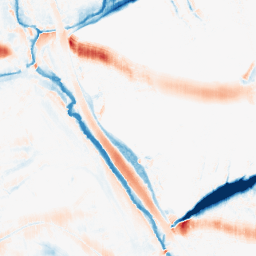
Category: morphological
Decomposition family: morphological_ellipse
Decomposition parameters: operation: average
width: 30
height: 10
Upsampling method: sinc_hamming
Upsampling parameters: scale: 8
kernel_size: 16
Upsampling scale: 8